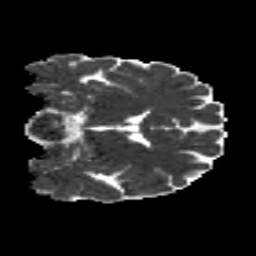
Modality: MD
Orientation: coronal
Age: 29
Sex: male
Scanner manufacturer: siemens
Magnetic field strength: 3 T
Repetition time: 8.8 s
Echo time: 0.085 s